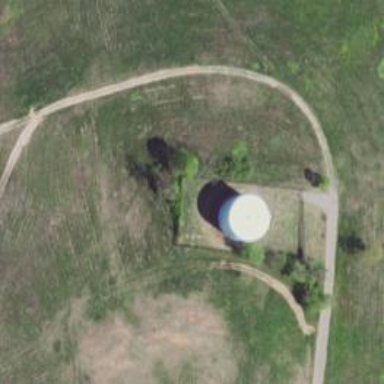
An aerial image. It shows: Water tower that is man-made.